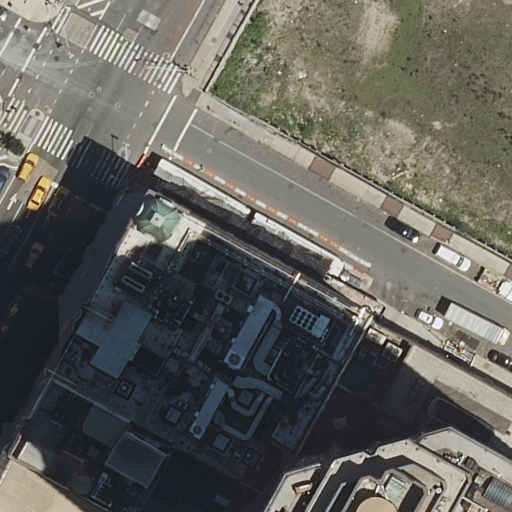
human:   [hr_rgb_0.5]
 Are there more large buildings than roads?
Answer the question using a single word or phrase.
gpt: no

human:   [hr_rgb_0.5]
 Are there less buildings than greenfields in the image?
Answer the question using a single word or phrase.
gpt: no

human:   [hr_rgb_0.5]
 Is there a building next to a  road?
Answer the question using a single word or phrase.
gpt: yes

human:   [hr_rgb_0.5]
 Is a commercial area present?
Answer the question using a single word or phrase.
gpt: no

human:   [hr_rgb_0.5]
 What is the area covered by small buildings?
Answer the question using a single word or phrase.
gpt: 67m2

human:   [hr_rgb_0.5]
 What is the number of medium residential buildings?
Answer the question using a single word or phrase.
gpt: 2

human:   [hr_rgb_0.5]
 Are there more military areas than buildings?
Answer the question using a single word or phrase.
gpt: no

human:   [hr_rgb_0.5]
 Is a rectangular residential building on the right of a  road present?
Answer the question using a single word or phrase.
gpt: yes

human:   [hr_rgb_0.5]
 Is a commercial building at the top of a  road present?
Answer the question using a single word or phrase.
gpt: no

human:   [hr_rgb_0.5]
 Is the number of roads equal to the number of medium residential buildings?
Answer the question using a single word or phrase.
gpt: no

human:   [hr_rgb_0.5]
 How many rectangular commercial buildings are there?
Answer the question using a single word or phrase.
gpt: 0

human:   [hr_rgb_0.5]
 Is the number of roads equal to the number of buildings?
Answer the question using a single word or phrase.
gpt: no

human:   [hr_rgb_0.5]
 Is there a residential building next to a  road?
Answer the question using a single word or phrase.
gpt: yes

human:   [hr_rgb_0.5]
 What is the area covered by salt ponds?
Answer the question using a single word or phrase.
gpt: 0m2

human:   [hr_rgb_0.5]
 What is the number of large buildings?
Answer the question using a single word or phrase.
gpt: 2

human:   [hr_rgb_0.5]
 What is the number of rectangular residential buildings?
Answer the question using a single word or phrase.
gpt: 4

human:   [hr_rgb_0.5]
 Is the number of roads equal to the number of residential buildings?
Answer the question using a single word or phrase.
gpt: no

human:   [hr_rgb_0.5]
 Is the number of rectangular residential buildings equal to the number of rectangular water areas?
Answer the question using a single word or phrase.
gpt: no

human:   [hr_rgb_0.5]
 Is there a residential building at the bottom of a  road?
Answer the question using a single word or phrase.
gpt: yes

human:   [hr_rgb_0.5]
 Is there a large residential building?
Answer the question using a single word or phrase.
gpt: yes

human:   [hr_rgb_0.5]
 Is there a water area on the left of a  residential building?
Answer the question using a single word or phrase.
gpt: no

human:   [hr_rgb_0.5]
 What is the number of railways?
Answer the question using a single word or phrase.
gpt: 0

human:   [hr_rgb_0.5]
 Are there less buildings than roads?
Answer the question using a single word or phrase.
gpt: yes

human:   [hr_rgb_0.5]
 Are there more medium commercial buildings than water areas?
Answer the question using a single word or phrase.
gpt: no

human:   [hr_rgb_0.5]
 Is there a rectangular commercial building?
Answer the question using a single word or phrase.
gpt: no

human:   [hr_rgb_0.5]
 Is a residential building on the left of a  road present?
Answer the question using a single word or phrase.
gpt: yes

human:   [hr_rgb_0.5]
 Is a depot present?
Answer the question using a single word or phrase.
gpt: no

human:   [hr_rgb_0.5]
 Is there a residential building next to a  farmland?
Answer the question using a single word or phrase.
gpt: no

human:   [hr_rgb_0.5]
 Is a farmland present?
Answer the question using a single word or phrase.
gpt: no

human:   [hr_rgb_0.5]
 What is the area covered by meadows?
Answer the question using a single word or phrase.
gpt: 0m2

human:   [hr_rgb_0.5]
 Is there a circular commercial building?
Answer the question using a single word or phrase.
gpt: no

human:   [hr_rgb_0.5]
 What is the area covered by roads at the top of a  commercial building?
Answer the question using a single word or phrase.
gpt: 0m2

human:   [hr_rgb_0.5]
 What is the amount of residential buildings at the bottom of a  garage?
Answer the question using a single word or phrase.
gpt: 0

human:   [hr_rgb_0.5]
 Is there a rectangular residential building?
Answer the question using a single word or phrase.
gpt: yes

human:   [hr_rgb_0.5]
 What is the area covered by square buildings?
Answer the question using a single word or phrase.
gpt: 0m2

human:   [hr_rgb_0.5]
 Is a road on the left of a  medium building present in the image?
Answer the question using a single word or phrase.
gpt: yes